Question: The application is implemented in C# using DirectShowLib and a USB camera (Logitech C930e). The graph is compiled using RenderStream method. SmartTee filter is automatically generated as there is no preview pin provided.
RenderStream is called once for preview and then for capture. However, it fails to connect the second call to the SmartTee even if swapped (capture then preview). The error handler thrown is: -<PHONE> (0x80070057; 'E_INVALIDARG'; The parameter is incorrect)
code snippet as follows
'''
DirectShowLib.ISampleGrabber sg = null;
DirectShowLib.ICaptureGraphBuilder2 cg = null;
DirectShowLib.IGraphBuilder fg = null;
IBaseFilter capFilter;
IBaseFilter videoCompressorFilter;
IBaseFilter muxFilter;
IBaseFilter grabFilter;
IBaseFilter VideoRendererFilter;
Guid captureCat = PinCategory.Capture;
Guid previewCat = PinCategory.Preview;
Guid med = MediaType.Video;
DsGuid DSCaptureCat = (DsGuid)captureCat;
DsGuid DSPreviewCat = (DsGuid)previewCat;
DsGuid DSmed = (DsGuid)med;
/*GetInterfaces*/
Type comType = null;
object comObj = null;
fg = (IGraphBuilder)new FilterGraph();
comType = Type.GetTypeFromCLSID(CgGuid);
comObj = Activator.CreateInstance(comType);
cg = (ICaptureGraphBuilder2)comObj; comObj = null;
sg = (ISampleGrabber)new SampleGrabber();
grabFilter = (IBaseFilter)sg;
VideoRendererFilter = (IBaseFilter)new VideoRenderer();
/*CreateCaptureDevice*/
object capObj = null;
capFilter = (IBaseFilter)capObj;
/*SetupGraph*/
hr = cg.SetFiltergraph(fg);
if (renderFromDevice && deviceSet)
{
hr = fg.AddFilter(capFilter, "CapFilter");
}
AMMediaType media = new AMMediaType();
media.majorType = MediaType.Video;
media.subType = MediaSubType.RGB24;
media.formatType = FormatType.VideoInfo;
hr = sg.SetMediaType(media);
DsUtils.FreeAMMediaType(media);
media = null;
[1]
/*RenderToScreen*/
hr = fg.AddFilter(grabFilter, "FrameGrabFilter");
hr = cg.RenderStream(DSPreviewCat, DSmed, capFilter, grabFilter, null);
[2]
/*DerenderGraph*/
if (renderFromDevice)
removeDownstream(capFilter, videoCompressorFilter == null);
else if (grabFilter != null)
removeDownstream(grabFilter, true);
[3]
/*RenderToMovie*/
videoFilename = Path.Combine(dirname, "interview.avi");
cg.SetOutputFileName(MediaSubType.Avi, videoFilename, out muxFilter, out fileWriterFilter); //this automatically adds muxFilter to graph!
string s;
AMMediaType media = new AMMediaType();
hr = fileWriterFilter.GetCurFile(out s, media);
hr = fileWriterFilter.SetFileName(videoFilename, media);
DsUtils.FreeAMMediaType(media);
media = null;
hr = fg.AddFilter(muxFilter, "MuxFilter"); //this adds the second muxFilter! now removed
hr = cg.RenderStream(DSCaptureCat, DSmed, capFilter, null, muxFilter);
[4]
/*RenderToScreen2*/
hr = fg.AddFilter(grabFilter, "FrameGrabFilter");
hr = fg.AddFilter(VideoRendererFilter, "VideoRendererFilter");
IEnumFilters enumFilters = null;
FilterInfo pInfo;
IBaseFilter pFilter1, pFilter2, pFilter3;
IPin outPin1, inPin1, outPin2, inPin2, inPin3;
hr = fg.EnumFilters(out enumFilters);
IBaseFilter[] filters = new IBaseFilter[1];
int fetched;
while (enumFilters.Next(1, filters, out fetched) == 0)
{
hr = filters[0].QueryFilterInfo(out pInfo);
hr = fg.FindFilterByName("Smart Tee", out pFilter1);
inPin1 = DsFindPin.ByDirection(pFilter1, PinDirection.Input, 0);
outPin1 = DsFindPin.ByName(pFilter1, "Preview");
hr = fg.FindFilterByName("FrameGrabFilter", out pFilter2);
inPin2 = DsFindPin.ByDirection(pFilter2, PinDirection.Input, 0);
outPin2 = DsFindPin.ByDirection(pFilter2, PinDirection.Output, 0);
hr = fg.FindFilterByName("VideoRendererFilter", out pFilter3);
inPin3 = DsFindPin.ByDirection(pFilter3, PinDirection.Input, 0);
hr = fg.Connect(outPin1, inPin2);
hr = fg.Connect(outPin2, inPin3);
}
'''
GraphEdit below shows the remote connection to the graph. The graph runs fine by manually linking SmartTee capture to MuxFilter within GraphEdit.

Any hints regarding the possible error cause will be very much appreciated.
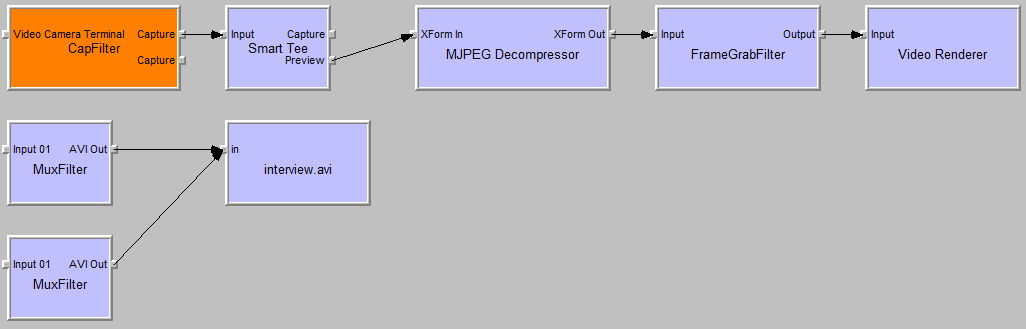
Answer: Without seeing the actual call to ICaptureGRaphBuilder2.RenderStream, I can only make some assumptions about the E_INVALIDARG error.
However, from the remote connection to the graph, I can see that there is something terribly wrong with your graph. Two output pins shouldn't be connected to the same input pin.
You should always call the RenderStream for the Capture path first, because it's the Capture pin that negotiates the media type. You already have Capture pin on your source filter (even 2 of them why?). I think that you need to call your Capture RenderStream like this:
RenderStream(PIN_CATEGORY_CAPTURE, MEDIATYPE_Video, pSource, pMux, pWriter);
Where:
pSource is the IBaseFilter interface of the Video Camera Terminal CapFilter,
pMux is the IBaseFilter interface to the MuxFilter (there should be only one MuxFilter added to the graph!),
pWriter is the IBaseFilter interface to the Writer filter (interview.avi).
You should add only one instance of the Video Camera Terminal CapFilter, only one instance of the MuxFilter (AVI Mux) and only one instance of the File Writer filter (interview.avi).
With this setup the RenderStream call for the Capture path should succeed. After that you can try calling RenderStream for the preview path and the Smart tee should be added if not already added with the first call.
Let me know if I can help you further with this.